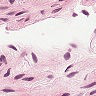
Metastatic tissue present: no